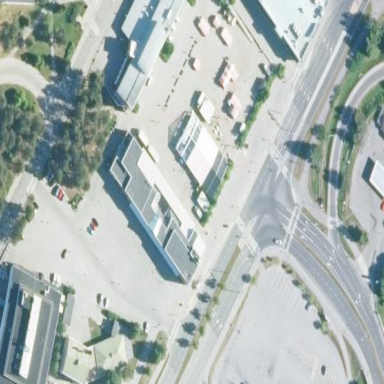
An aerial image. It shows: Marketplace.